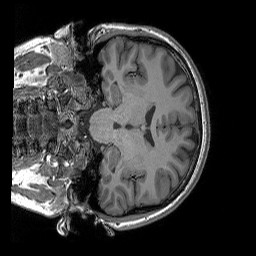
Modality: T1w
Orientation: coronal
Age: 31
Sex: female
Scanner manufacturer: siemens
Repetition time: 2.25 s
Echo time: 0.00302 s